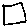
Label: square